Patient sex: F
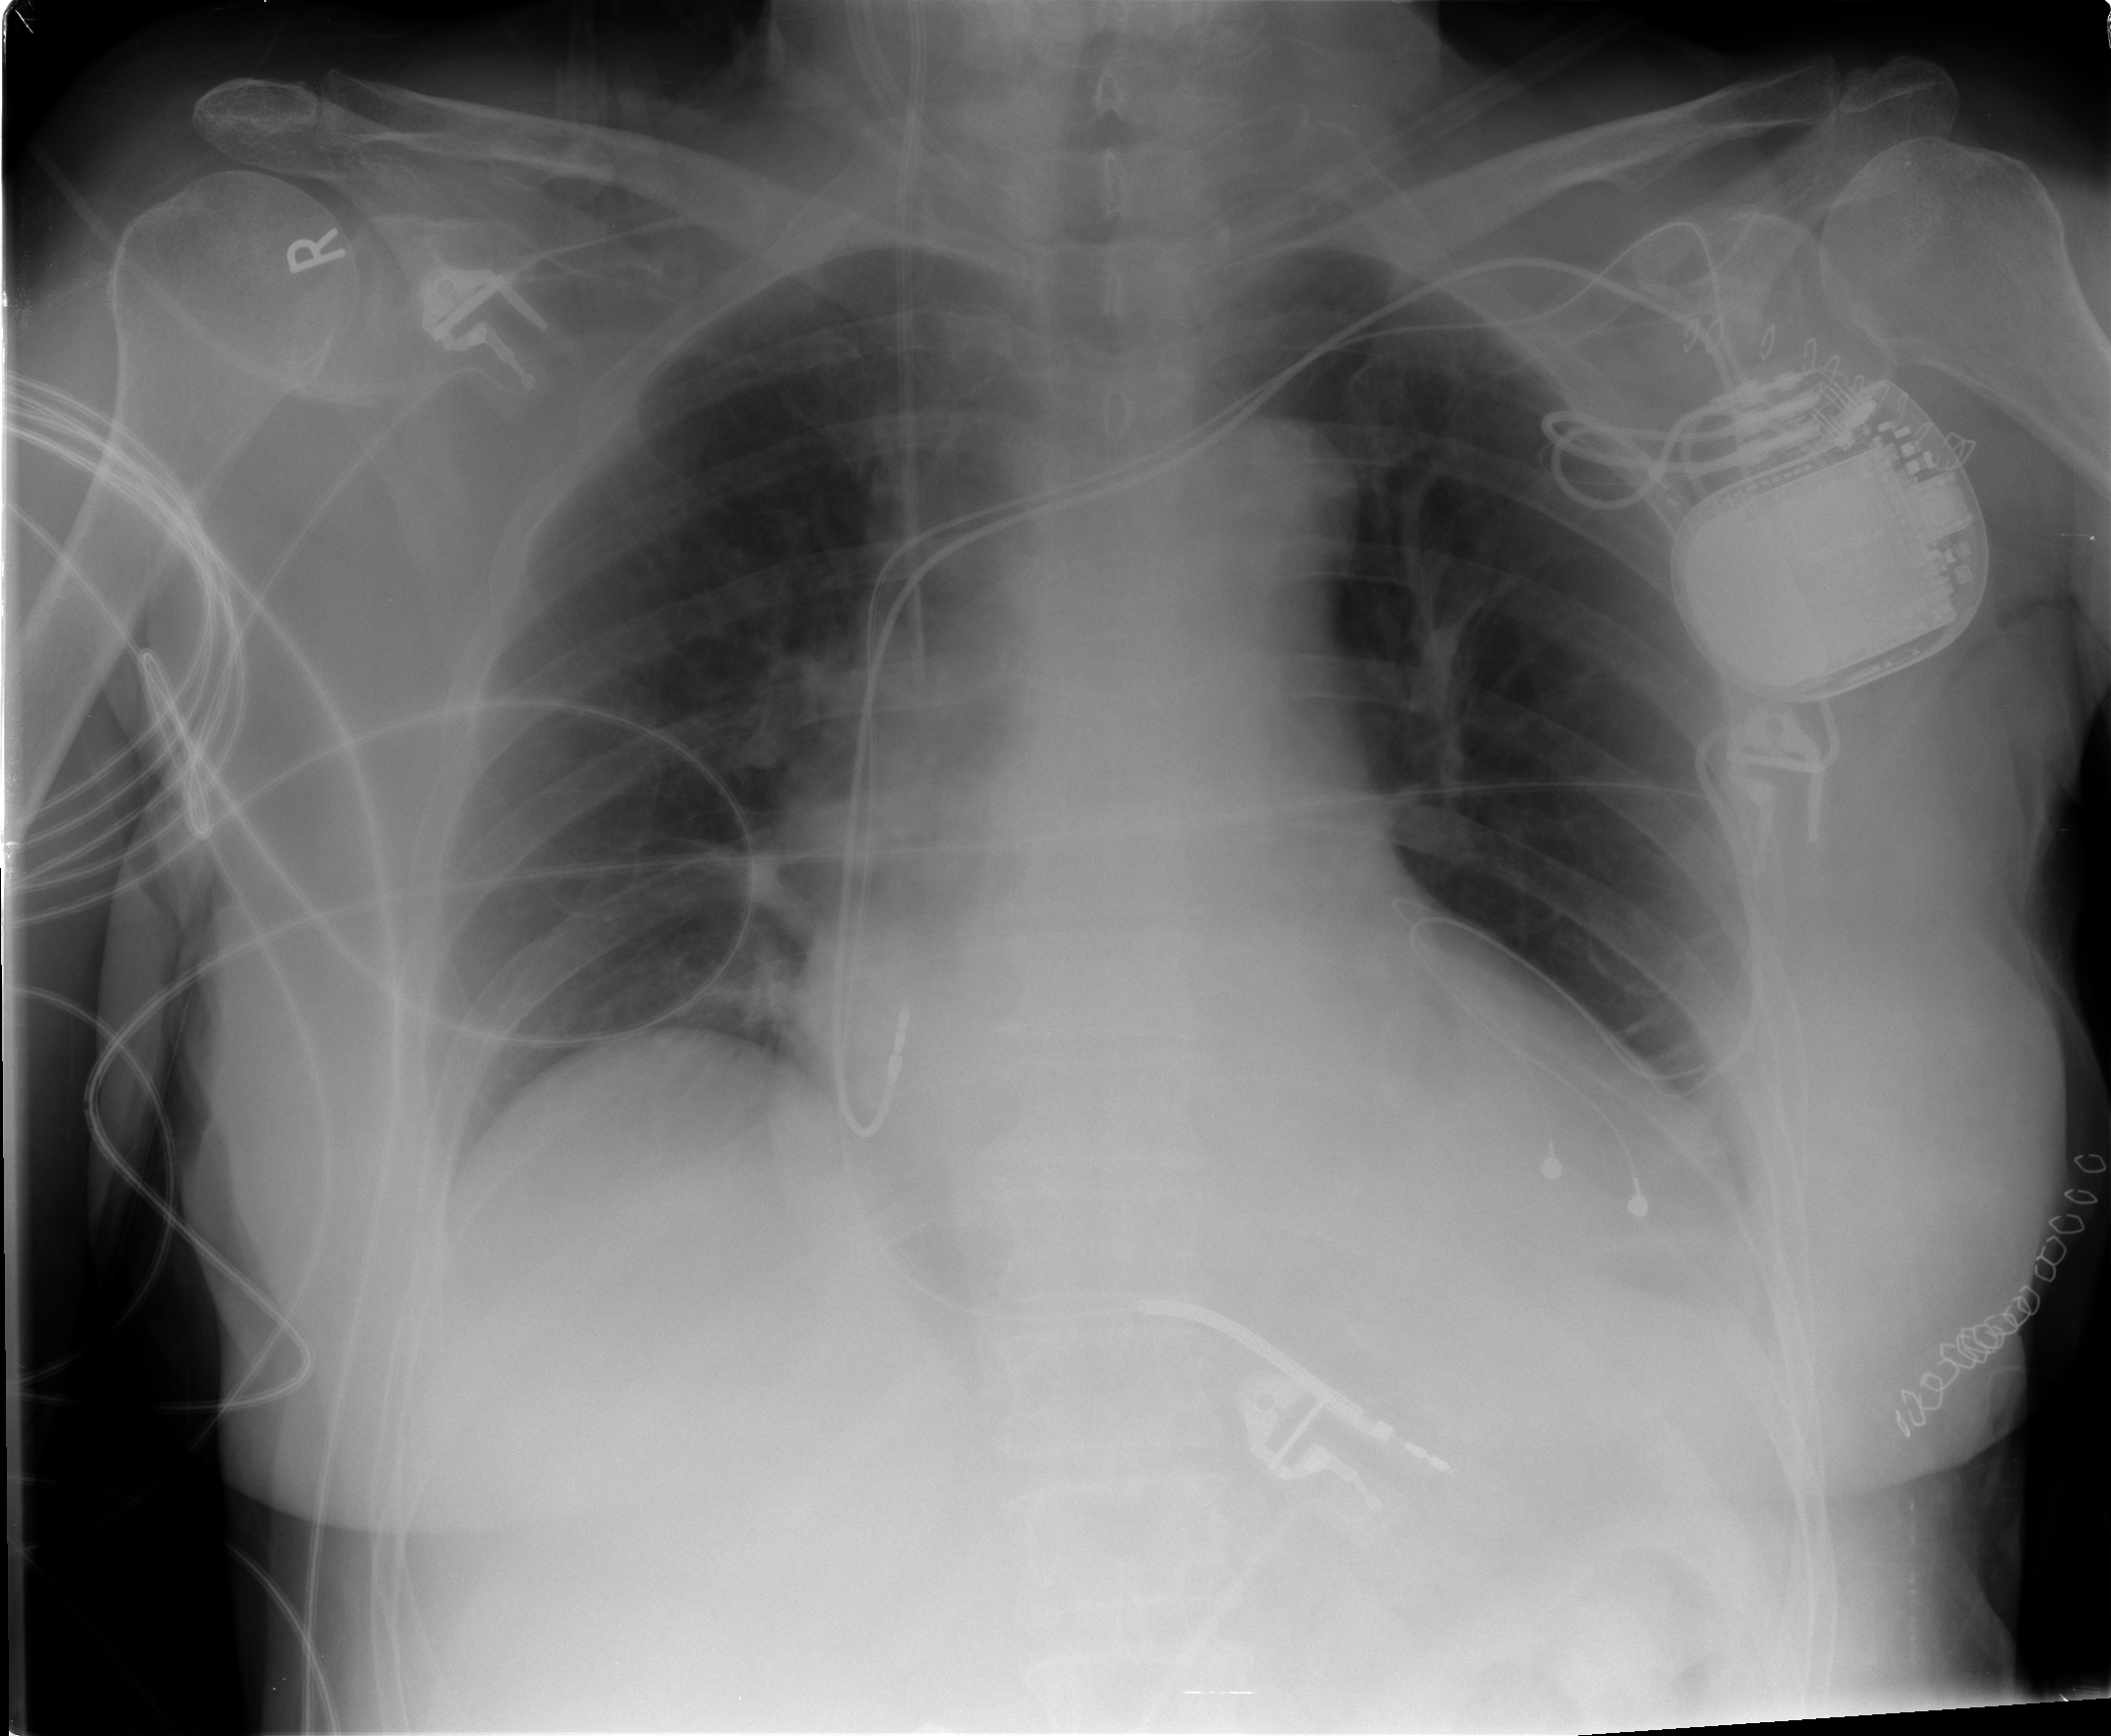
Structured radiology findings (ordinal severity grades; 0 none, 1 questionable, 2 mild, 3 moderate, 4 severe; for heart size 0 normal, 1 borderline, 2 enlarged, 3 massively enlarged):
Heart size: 2
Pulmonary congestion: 1
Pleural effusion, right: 0
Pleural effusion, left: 1
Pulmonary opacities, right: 0
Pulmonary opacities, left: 0
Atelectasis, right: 2
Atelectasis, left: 1